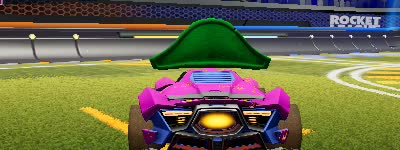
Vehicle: werewolf